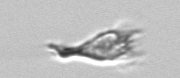
Label: Paratontonia_gracillima